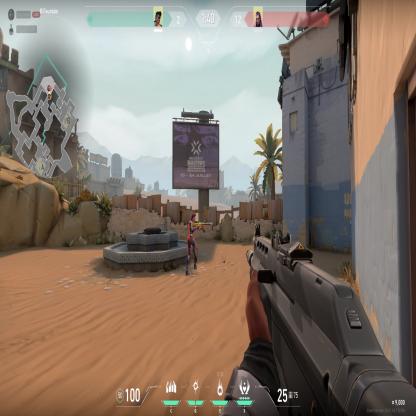
Label: enemy